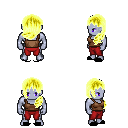
a pixel art fantasy rpg character, male body template, dark elf, purple skin, brown pirate shirt, red pants, gold left-swept hairstyle, black slippers, four views (front, back, left, right), 2x2 character sprite sheet, small pixel art, hard edges, no anti-aliasing